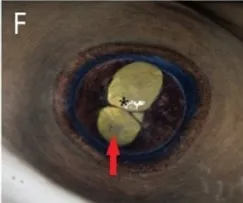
Photographs representing ophthalmic examination findings 3.75 years following monogenean ocular infestation in cownose rays (Rhinoptera bonasus).severe. Severe axial corneal fibrosis, severe dyscoria, anterior synechia spanning pupil aperture (black asterisk), incipient axial anterior cortical cataract (red arrow).
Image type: medical_photograph (other_medical_photograph)